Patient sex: F
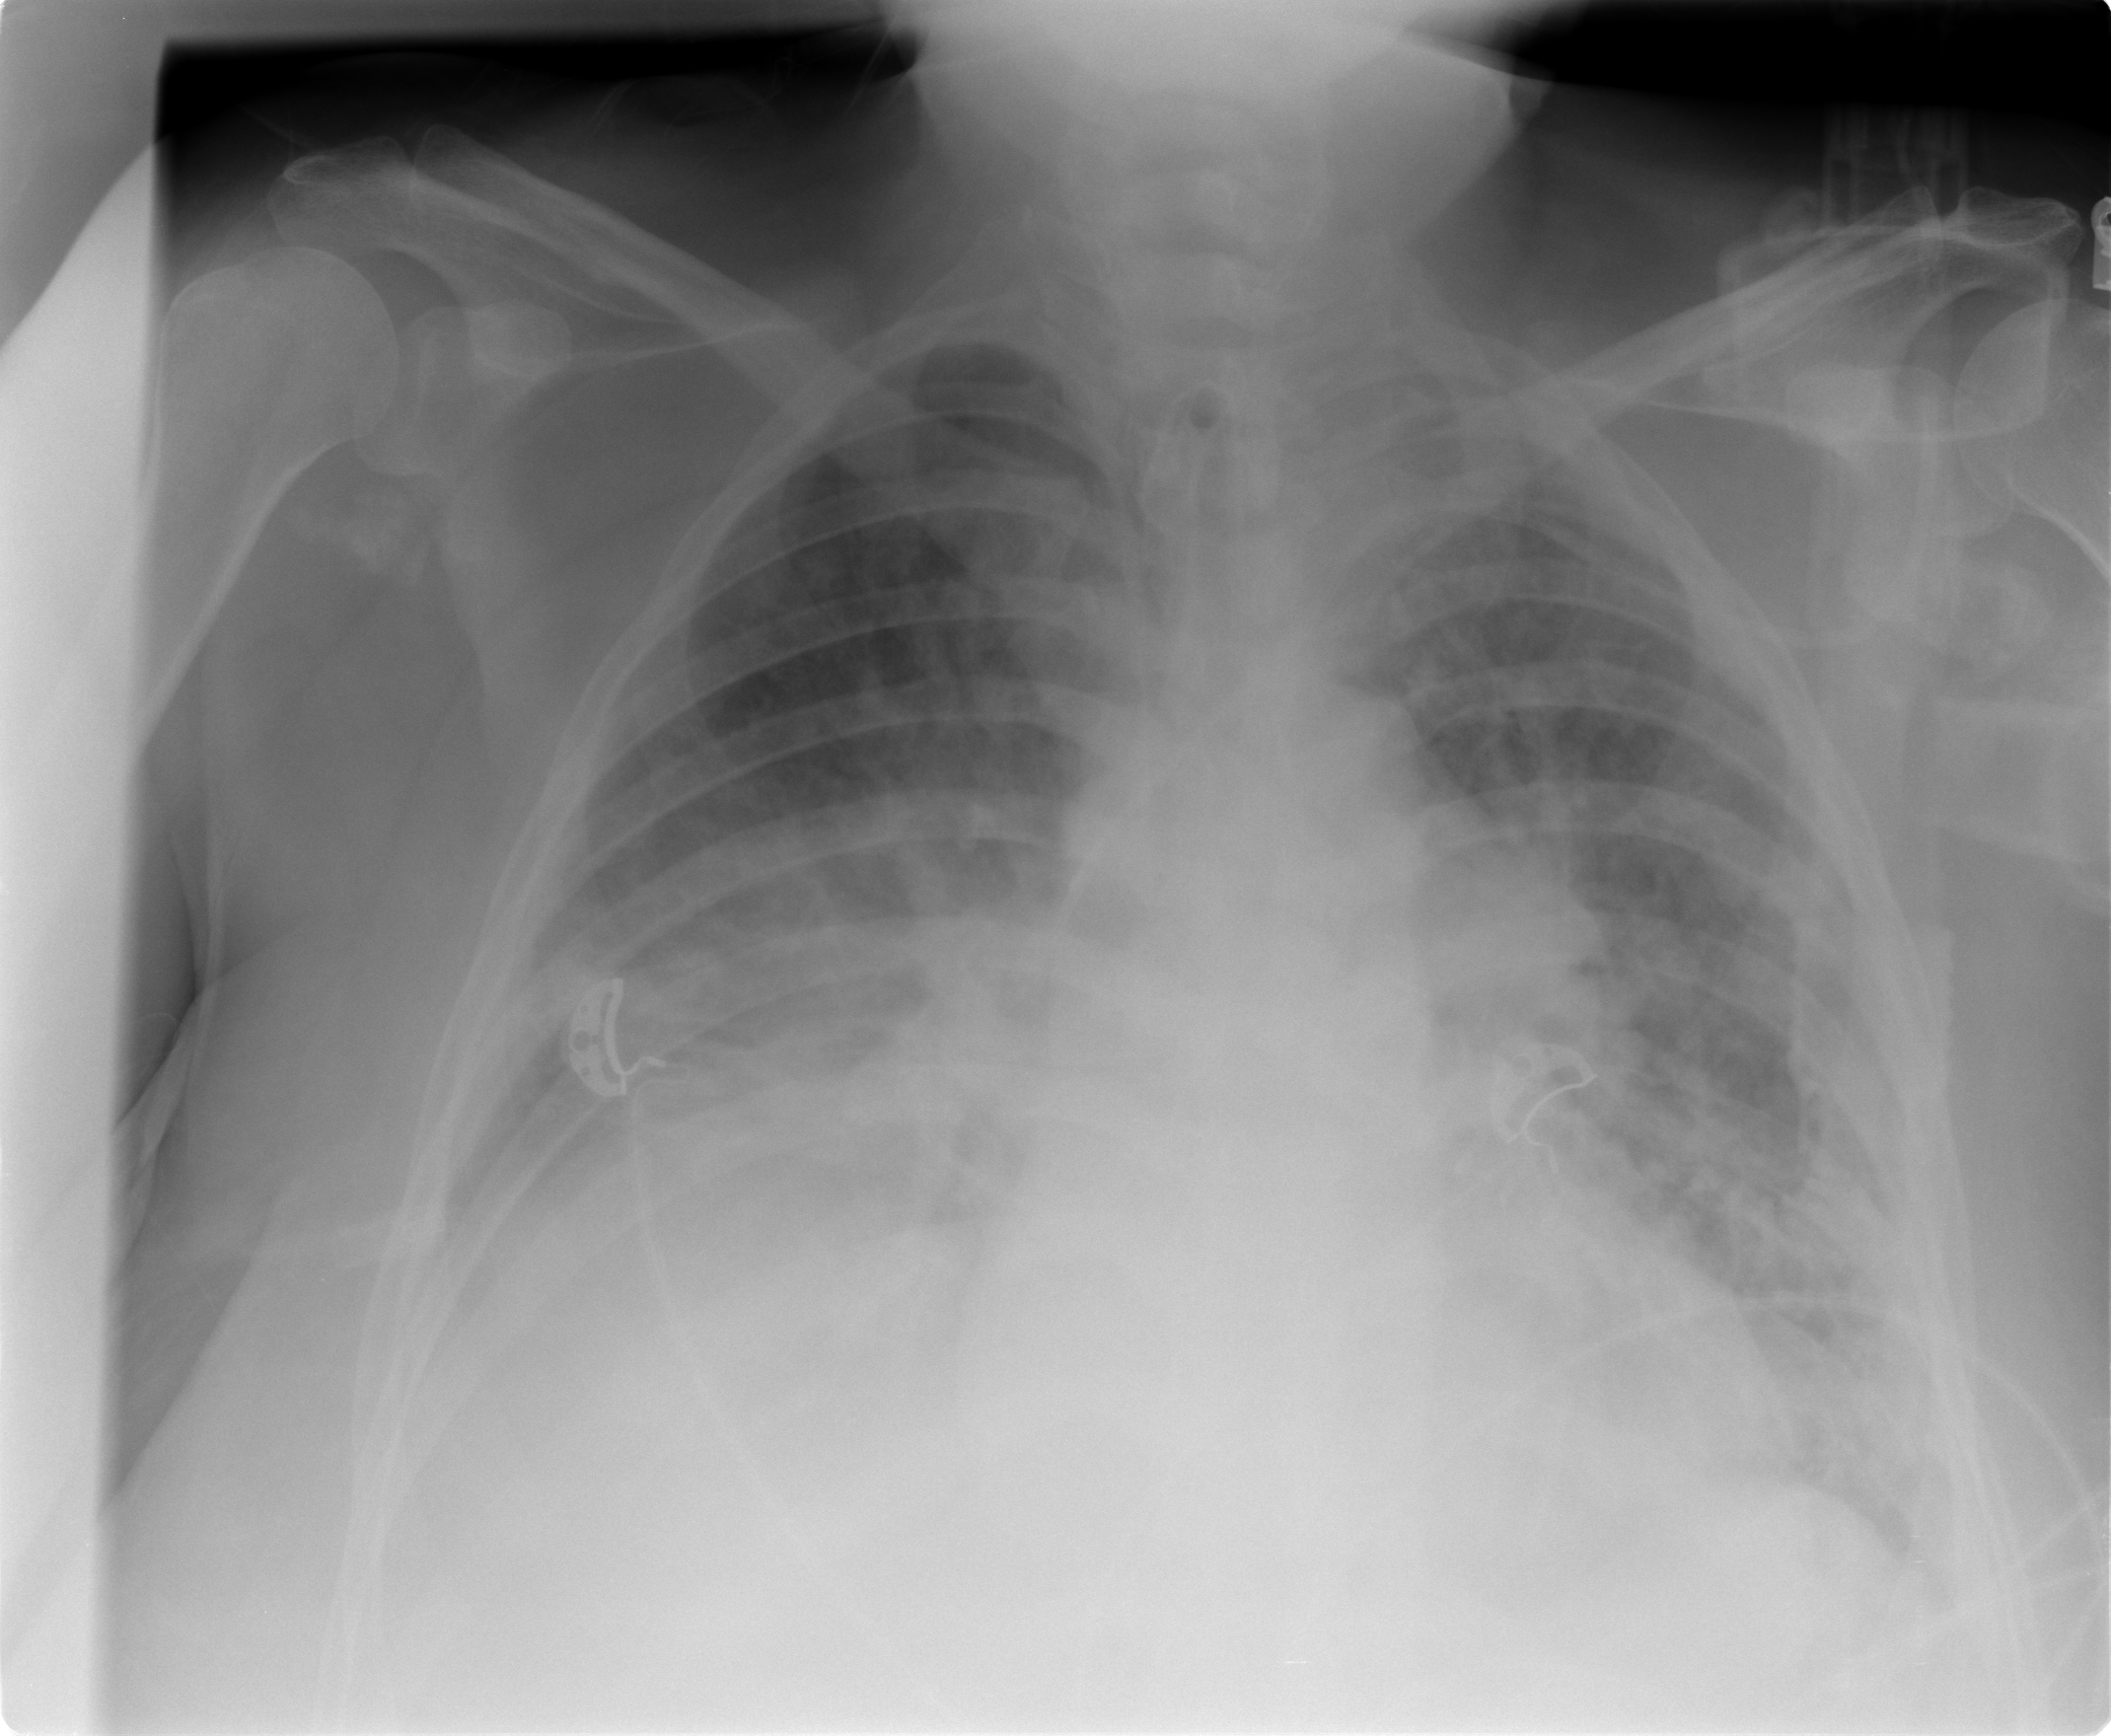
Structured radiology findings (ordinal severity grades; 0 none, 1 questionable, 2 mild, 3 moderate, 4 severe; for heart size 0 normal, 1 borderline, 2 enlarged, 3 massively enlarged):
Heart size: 1
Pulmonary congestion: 2
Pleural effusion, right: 2
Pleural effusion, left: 1
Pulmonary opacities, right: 2
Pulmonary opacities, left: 3
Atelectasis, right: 2
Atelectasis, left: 2